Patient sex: F
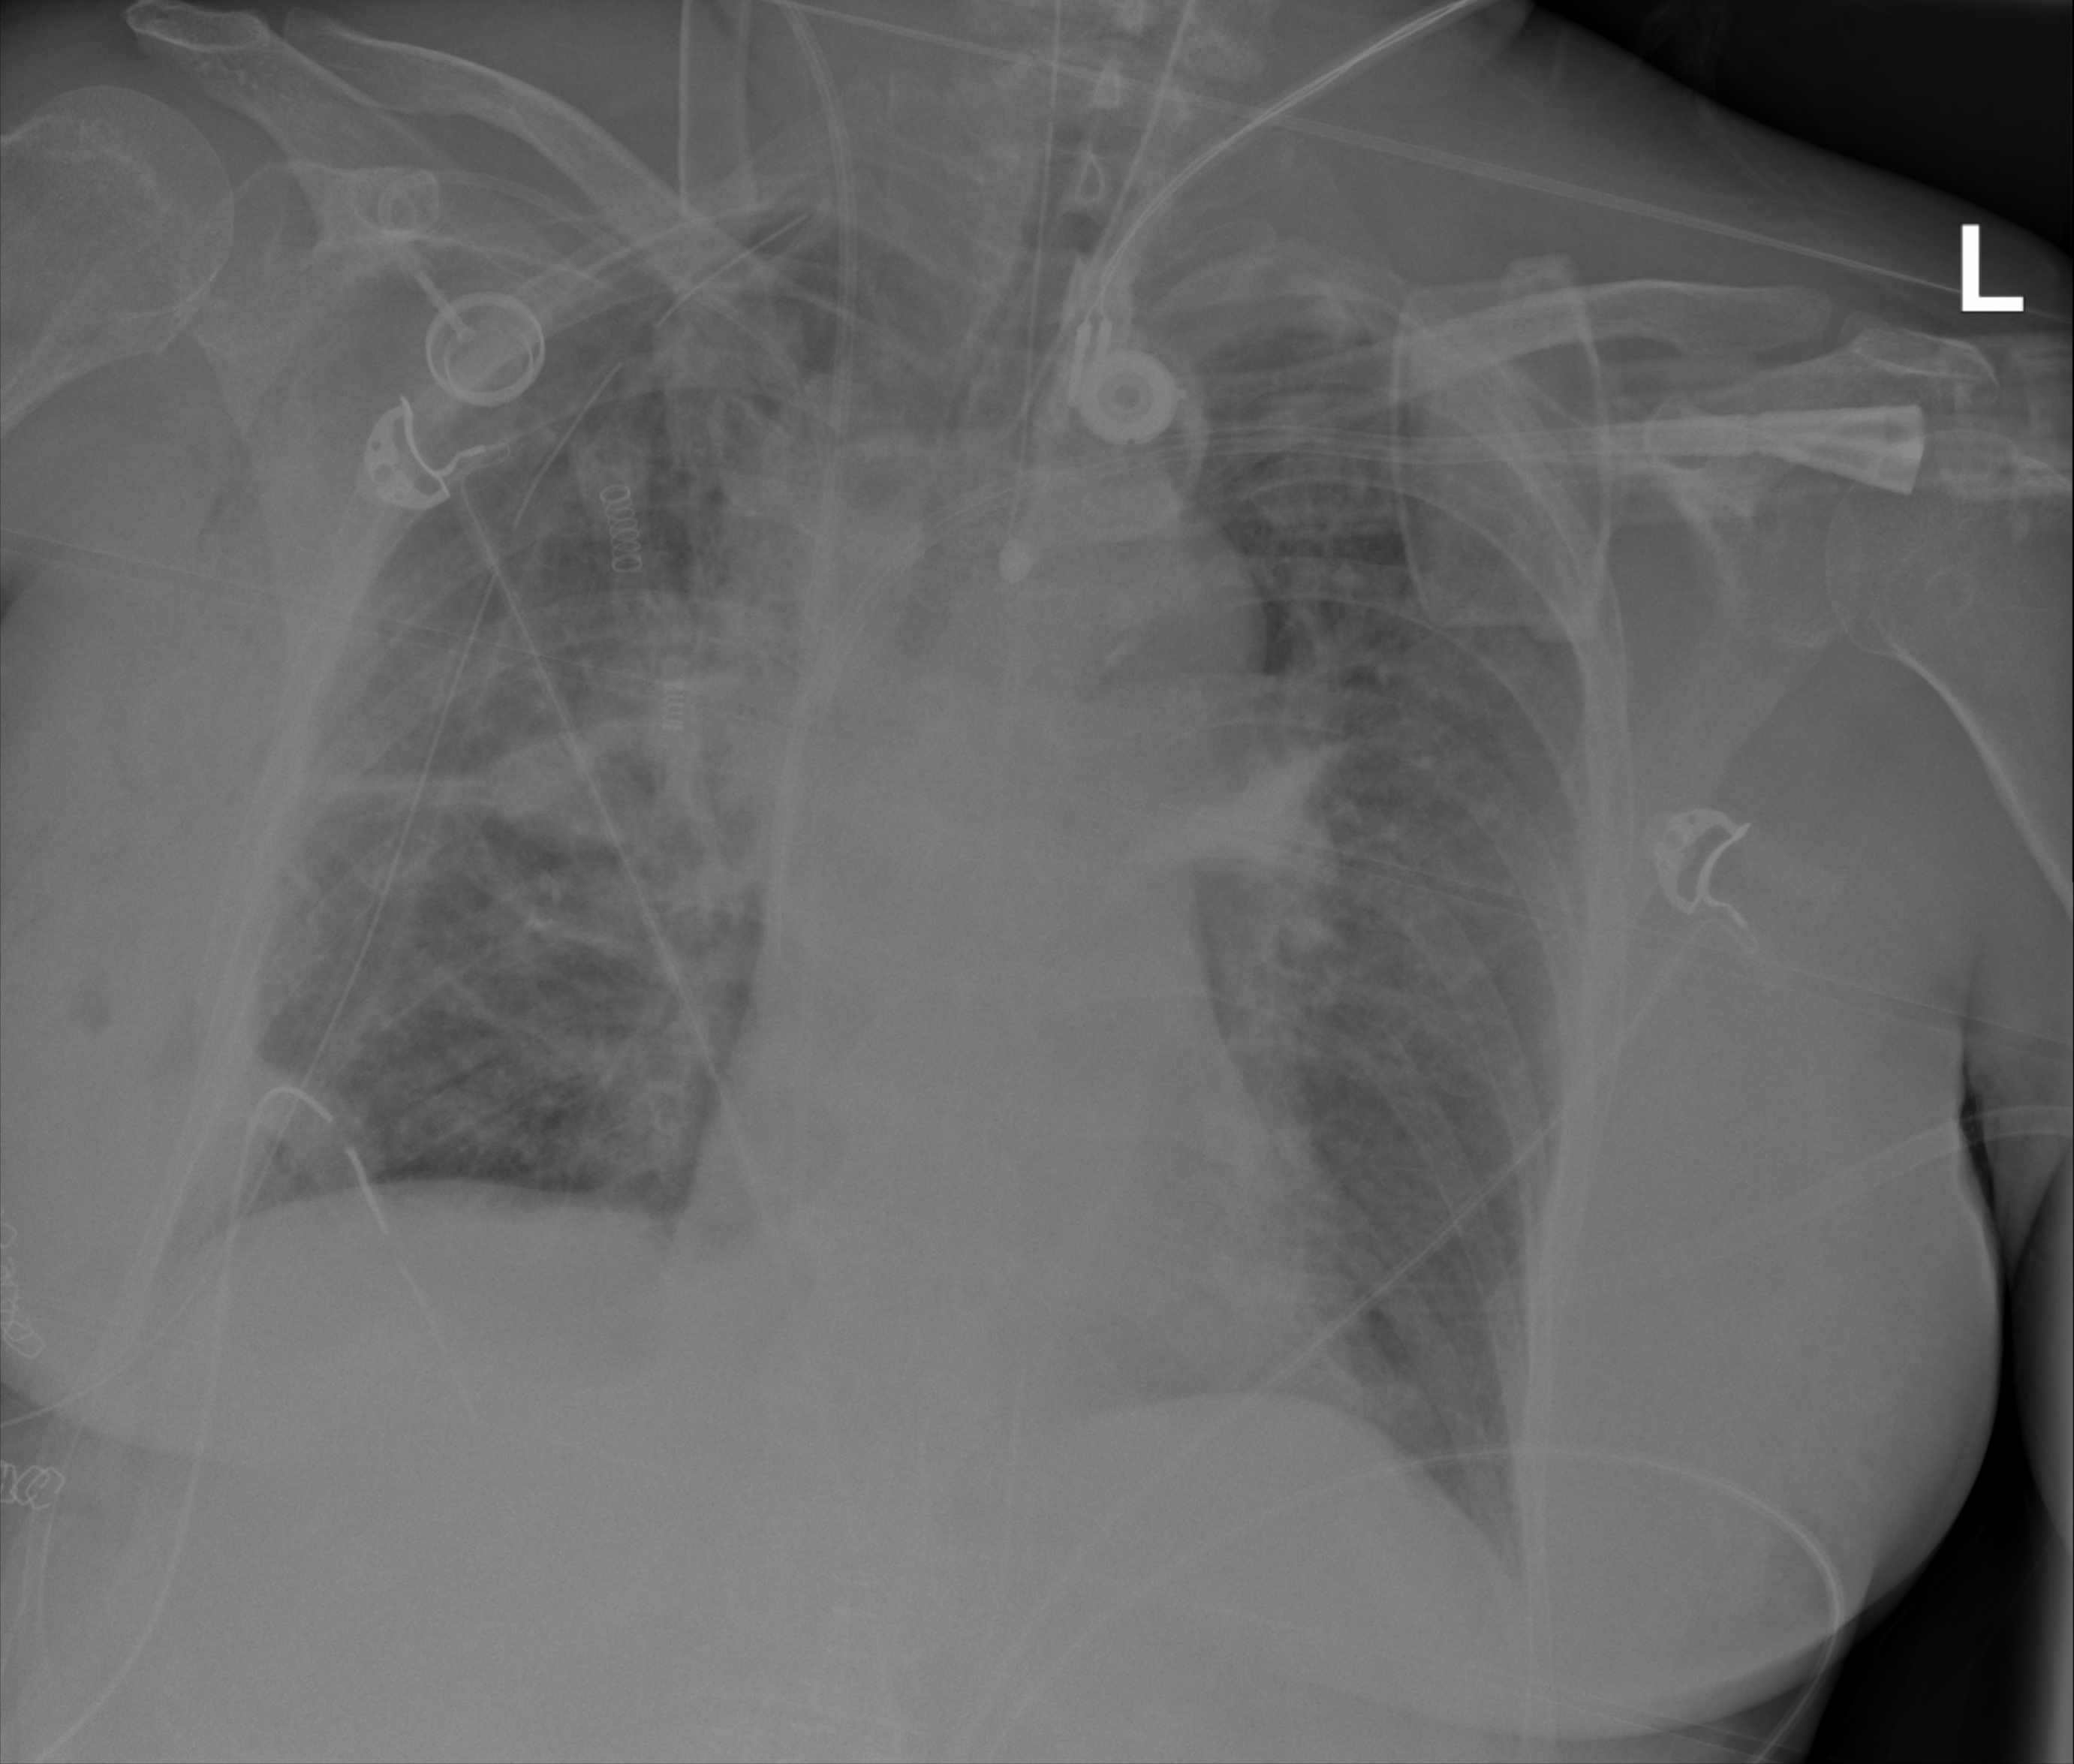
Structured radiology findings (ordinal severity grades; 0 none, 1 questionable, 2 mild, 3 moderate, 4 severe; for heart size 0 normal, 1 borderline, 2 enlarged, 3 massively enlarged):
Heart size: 0
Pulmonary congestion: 2
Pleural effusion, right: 2
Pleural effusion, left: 0
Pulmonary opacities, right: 3
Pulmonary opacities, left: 1
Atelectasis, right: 3
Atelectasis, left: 2